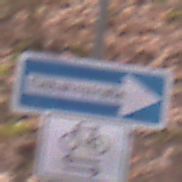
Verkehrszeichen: EinbahnstrasseRechtsweisend
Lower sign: RichtungsangabeDurchPfeile9
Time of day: Midday
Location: Outdoor (Nature)
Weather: Overcast
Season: Autumn
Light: Natural